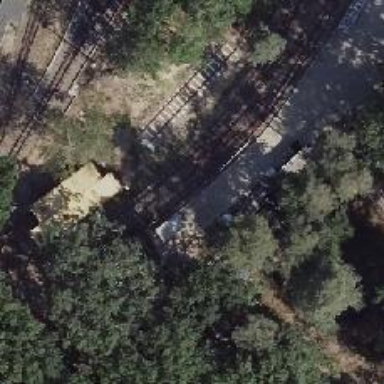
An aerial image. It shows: Narrow-gauge railway siding used for service purposes.